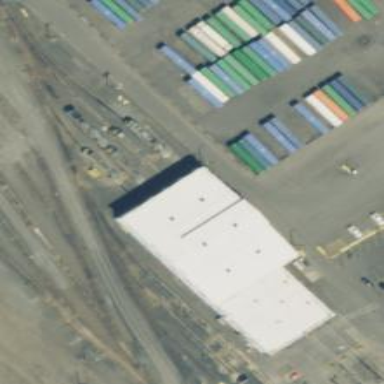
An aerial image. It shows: Railway yard in service.